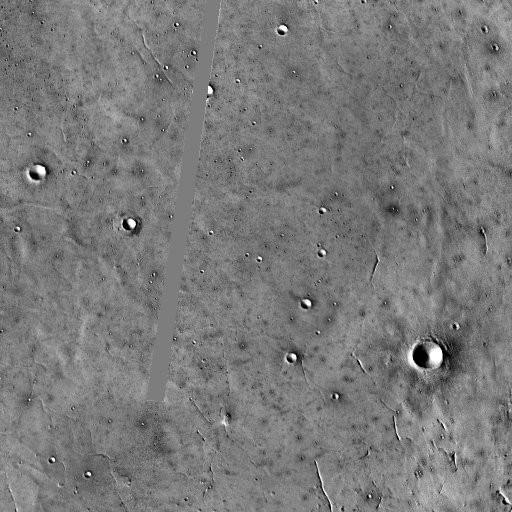
Crater classes present: Background, Other